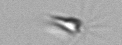
Label: Calciopappus